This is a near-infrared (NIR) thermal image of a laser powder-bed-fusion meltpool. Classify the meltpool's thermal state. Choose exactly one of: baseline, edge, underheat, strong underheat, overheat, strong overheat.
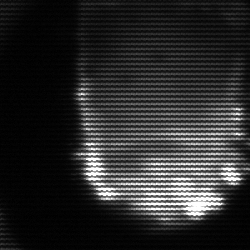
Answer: baseline